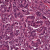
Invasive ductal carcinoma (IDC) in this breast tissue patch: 1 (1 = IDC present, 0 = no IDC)